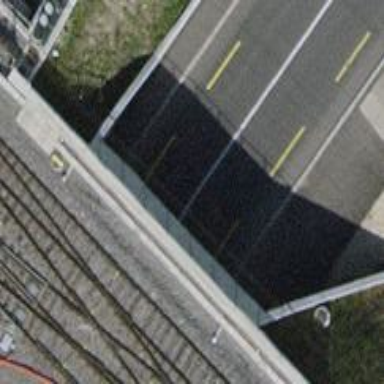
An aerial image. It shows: Tertiary road with asphalt surface passing through tunnel. The road has sidewalks on both sides and dedicated cycle lane.